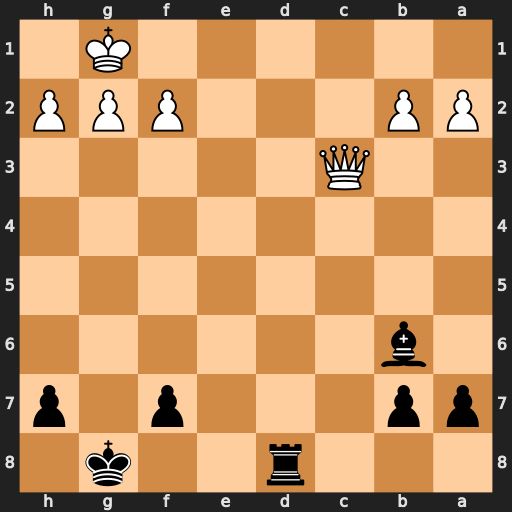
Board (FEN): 3r2k1/pp3p1p/1b6/8/8/2Q5/PP3PPP/6K1
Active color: b
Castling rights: -
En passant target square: -
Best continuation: Rd1+ Qe1 Rxe1#